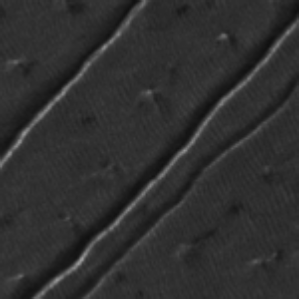
Label: frost